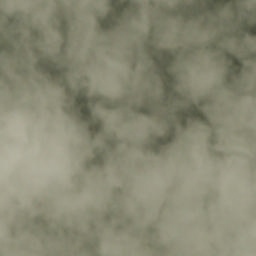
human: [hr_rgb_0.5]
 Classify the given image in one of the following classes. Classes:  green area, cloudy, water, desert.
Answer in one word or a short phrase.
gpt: cloudy